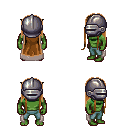
a pixel art fantasy rpg character, male body template, orc, green skin, gray cape, teal pants, brown extra-long hairstyle, metal helm, four views (front, back, left, right), 2x2 character sprite sheet, small pixel art, hard edges, no anti-aliasing